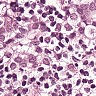
Metastatic tissue present: yes